Field crop: tomato
Growth stage: 2
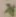
Species: solanum